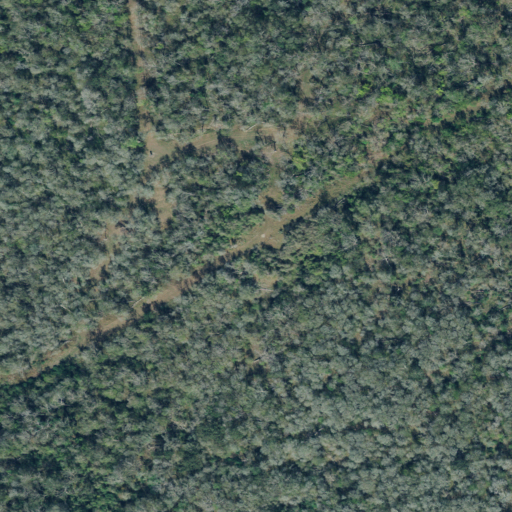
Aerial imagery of mountain in Texas named Indian Mound containing only woody wetlands